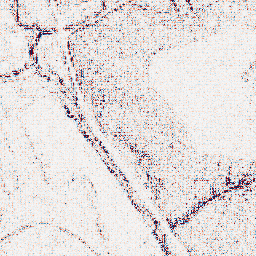
Category: wavelet
Decomposition family: wavelet_biorthogonal
Decomposition parameters: wavelet: bior2.4
level: 1
Upsampling method: area
Upsampling parameters: scale: 2
Upsampling scale: 2